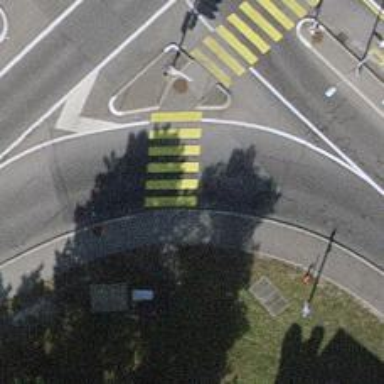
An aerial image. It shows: Zebra crossing on the road.